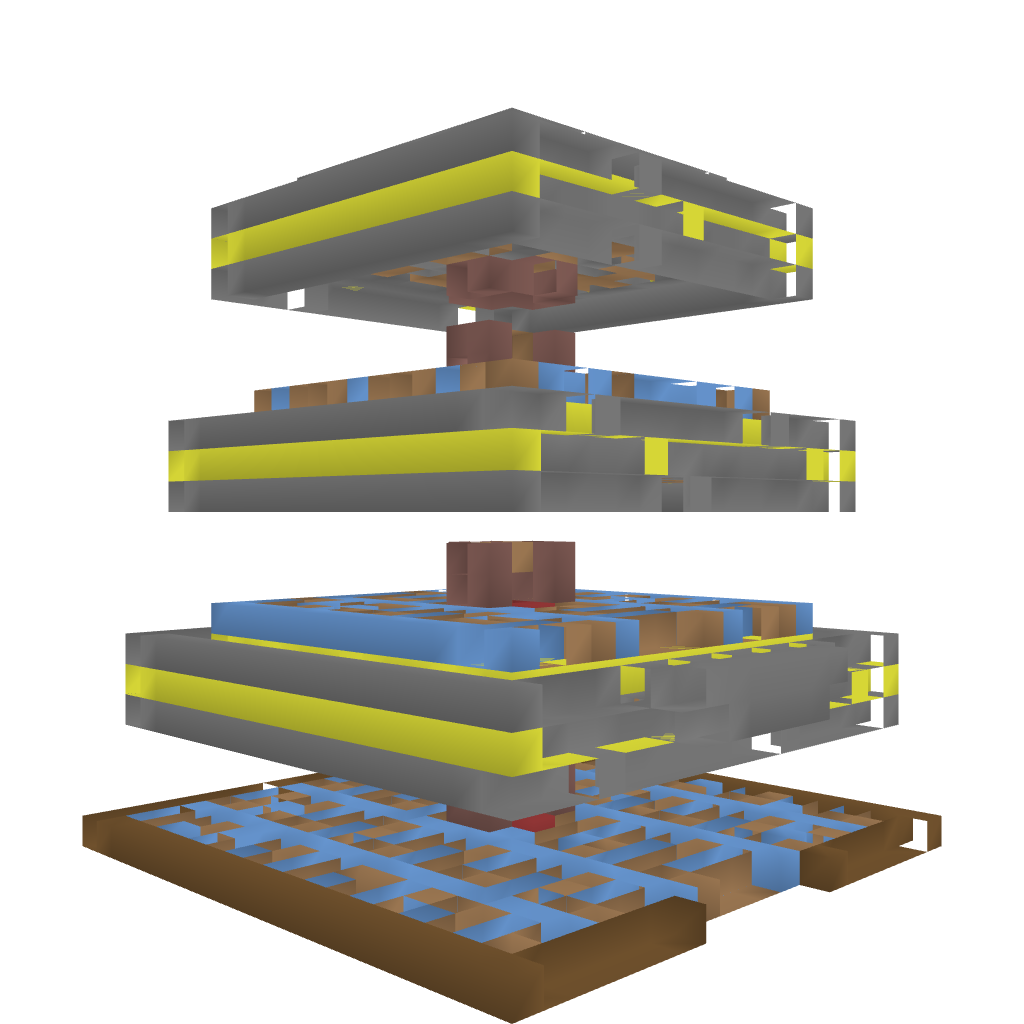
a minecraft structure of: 3 story building w/ elevator bad low quality